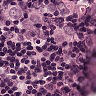
Metastatic tissue present: yes